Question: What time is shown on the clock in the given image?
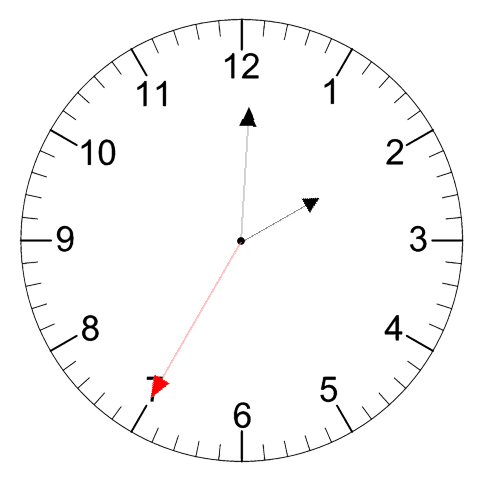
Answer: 02:00:35